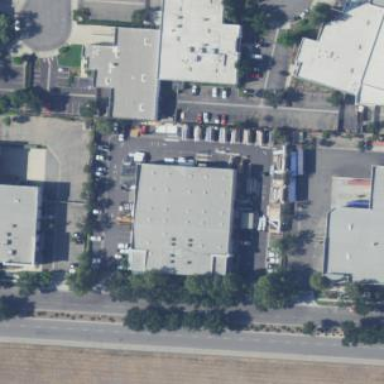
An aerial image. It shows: Industrial building.